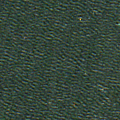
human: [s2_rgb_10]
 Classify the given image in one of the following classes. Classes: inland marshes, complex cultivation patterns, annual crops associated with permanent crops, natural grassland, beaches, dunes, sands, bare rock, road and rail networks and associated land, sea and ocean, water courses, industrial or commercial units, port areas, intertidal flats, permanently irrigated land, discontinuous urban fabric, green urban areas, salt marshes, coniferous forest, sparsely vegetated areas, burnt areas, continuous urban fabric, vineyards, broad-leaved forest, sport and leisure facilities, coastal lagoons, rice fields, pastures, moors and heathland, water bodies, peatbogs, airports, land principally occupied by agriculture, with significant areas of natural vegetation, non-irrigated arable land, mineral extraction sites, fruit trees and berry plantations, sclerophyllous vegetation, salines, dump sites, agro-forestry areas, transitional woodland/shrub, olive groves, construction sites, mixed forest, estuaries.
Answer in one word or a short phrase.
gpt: sea and ocean